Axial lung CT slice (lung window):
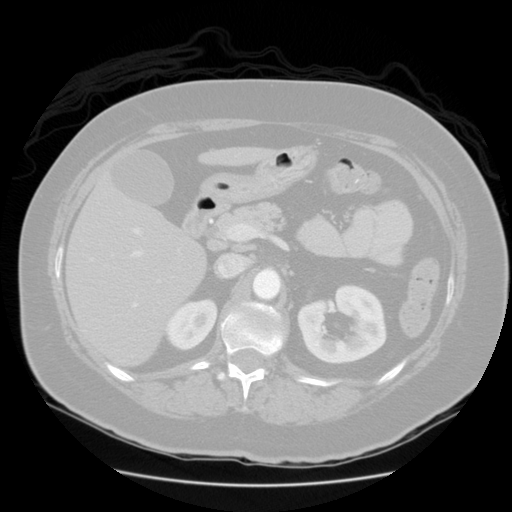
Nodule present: no